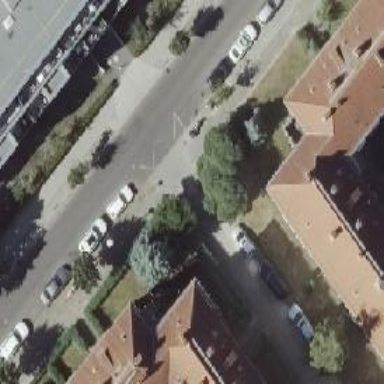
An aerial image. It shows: Residential road with asphalt surface. Both sides have sidewalks.